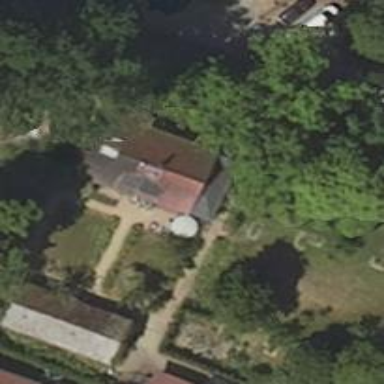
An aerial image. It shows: Gabled roof house.